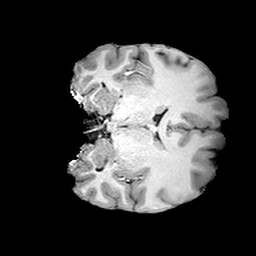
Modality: T1w
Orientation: coronal
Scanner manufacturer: siemens
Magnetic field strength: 3 T
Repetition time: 2 s
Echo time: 0.0024 s